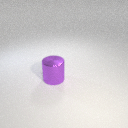
large purple metal cylinder